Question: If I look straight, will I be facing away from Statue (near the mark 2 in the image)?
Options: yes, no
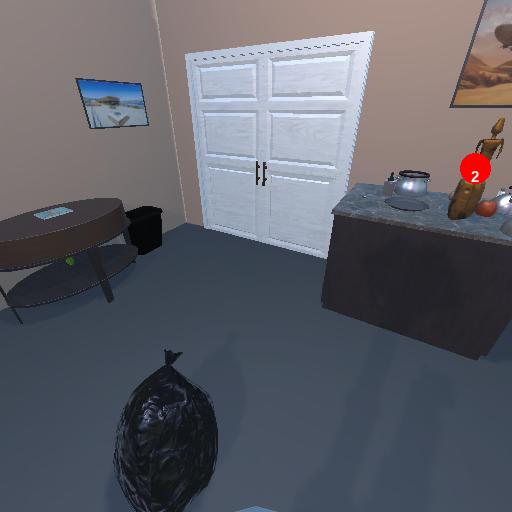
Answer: yes